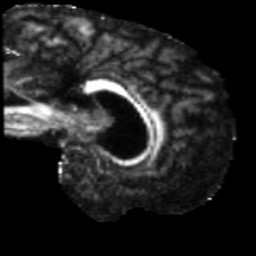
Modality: FA
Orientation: sagittal
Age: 56
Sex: male
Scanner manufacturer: siemens
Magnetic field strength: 3 T
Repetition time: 5.47 s
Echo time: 0.0854 s